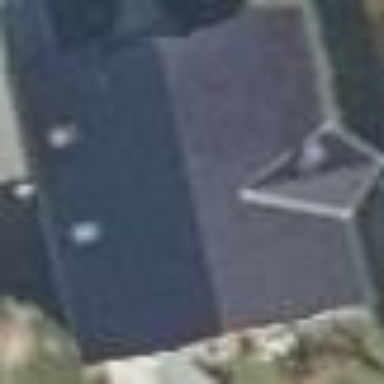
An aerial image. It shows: Building with gabled roof made of roof tiles.